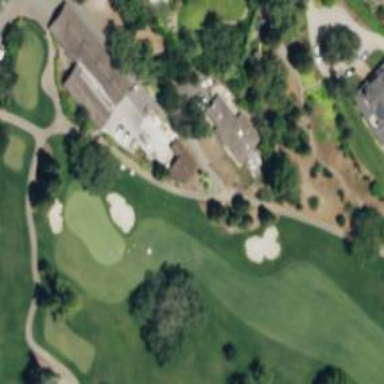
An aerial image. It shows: Path for golf carts.